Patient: sex F, age 76
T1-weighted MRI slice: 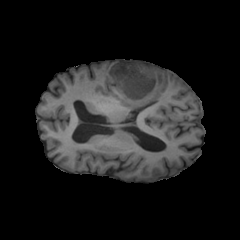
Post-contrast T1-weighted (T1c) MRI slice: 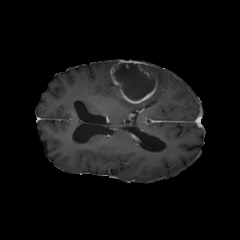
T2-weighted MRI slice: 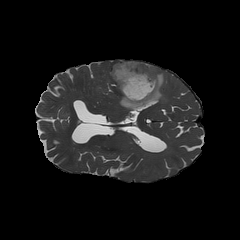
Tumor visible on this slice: yes
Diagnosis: Glioblastoma, IDH-wildtype
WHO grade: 4